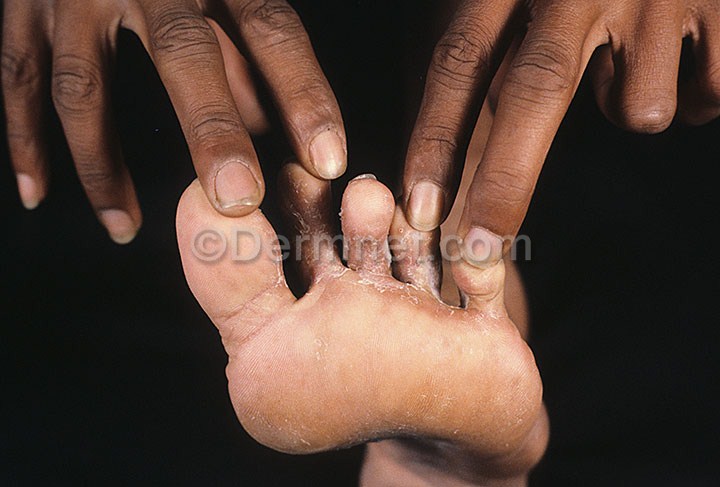
Disease: Tinea Ringworm Candidiasis and other Fungal Infections